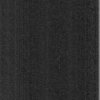
Label: dusty